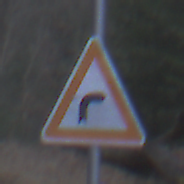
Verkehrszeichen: KurveRechts
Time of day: MorningAfternoon
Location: Outdoor (Nature)
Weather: Overcast
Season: Winter
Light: Natural